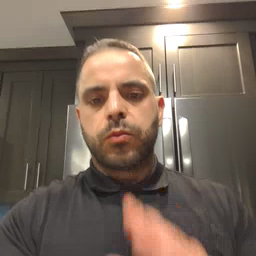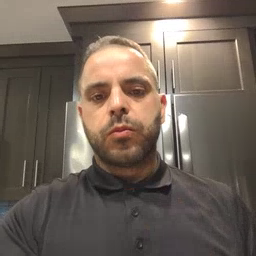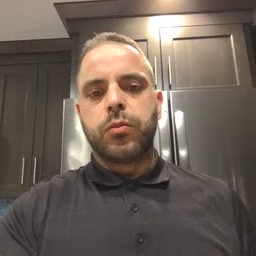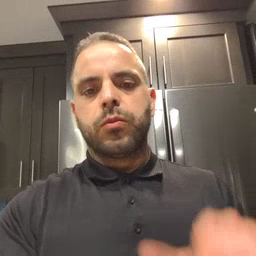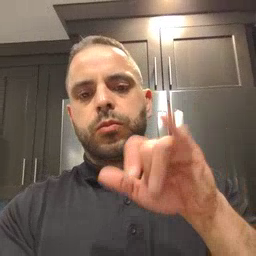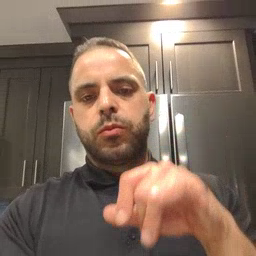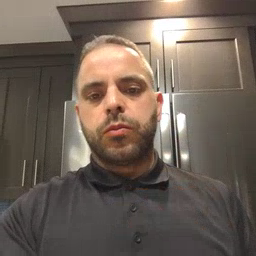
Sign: that